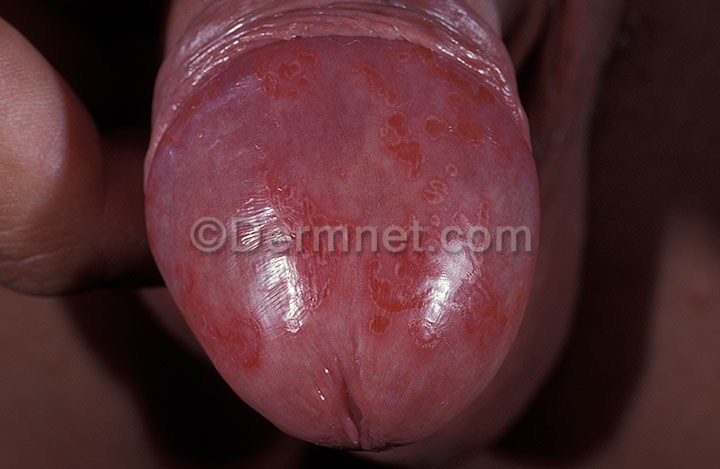
Disease: Tinea Ringworm Candidiasis and other Fungal Infections